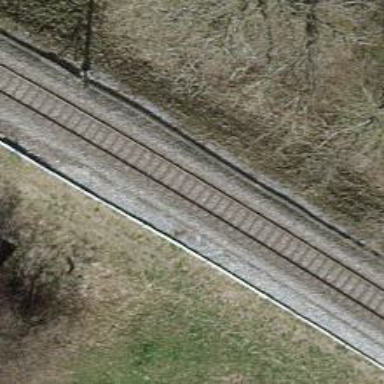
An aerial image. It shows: Single-track railway bridge with electrified contact line.